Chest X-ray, PA view. Patient: 70 years old, sex F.
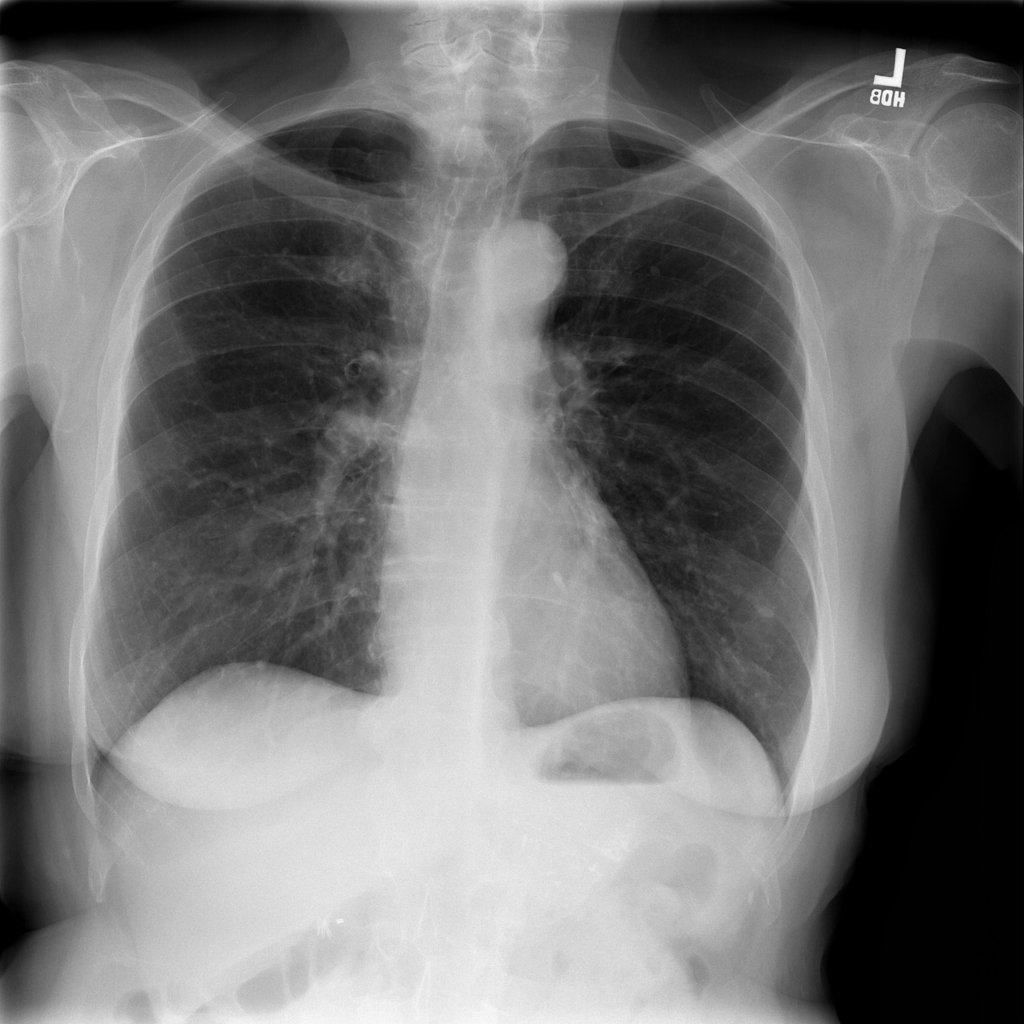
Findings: No Finding